Question: I'm using ASP.NET (VB.NET) with SQL-Server-2012.
I'm using a GridView to display data in table called 'project_items'.
I added a FooterTemplate so that I could display the total amount of all the records in a column.
This is what I did:
'''
<asp:GridView ID="grdItems" runat="server" AutoGenerateColumns="False" CellPadding="4" Font-Names="Tahoma" ForeColor="#333333" GridLines="None" ShowFooter="True">
<AlternatingRowStyle BackColor="White" ForeColor="#284775" />
<Columns>
<asp:BoundField DataField="item_name" HeaderText="Item" SortExpression="item_name" />
<asp:BoundField DataField="item_cost" HeaderText="Cost (inc. VAT)" SortExpression="item_cost" />
<asp:BoundField DataField="item_quantity" HeaderText="Quantity" SortExpression="item_quantity" />
<asp:TemplateField HeaderText="Sub-Total (inc. VAT)">
<ItemTemplate>
<asp:Label ID="TextBox3" runat="server"
Text='<%# Convert.ToInt32(Eval("item_quantity")) * Convert.ToDouble(Eval("item_cost"))%>'></asp:Label>
</ItemTemplate>
<FooterTemplate>
<asp:Label ID="lblTotalPrice" runat="server" />
</FooterTemplate>
<FooterTemplate>
<asp:Label ID="lblPrice" runat="server" />
</FooterTemplate>
</asp:TemplateField>
</Columns>
<EditRowStyle BackColor="#999999" />
<FooterStyle BackColor="#5D7B9D" Font-Bold="True" ForeColor="White" />
<HeaderStyle BackColor="#5D7B9D" Font-Bold="True" ForeColor="White" HorizontalAlign="Center" VerticalAlign="Middle" />
<PagerStyle BackColor="#284775" ForeColor="White" HorizontalAlign="Center" />
<RowStyle BackColor="#F7F6F3" ForeColor="#333333" HorizontalAlign="Center" VerticalAlign="Middle" />
<SelectedRowStyle BackColor="#E2DED6" Font-Bold="True" ForeColor="#333333" />
<SortedAscendingCellStyle BackColor="#E9E7E2" />
<SortedAscendingHeaderStyle BackColor="#506C8C" />
<SortedDescendingCellStyle BackColor="#FFFDF8" />
<SortedDescendingHeaderStyle BackColor="#6F8DAE" />
</asp:GridView>
<asp:SqlDataSource ID="SqlDataSource3" runat="server" ConnectionString="<%$ ConnectionStrings:ConnStringDb1 %>" SelectCommand="SELECT
items.item_name, items.item_cost, project_items.item_quantity
FROM items
INNER JOIN project_items ON items.item_id = project_items.item_id
WHERE project_items.project_id = @parameter">
<SelectParameters>
<asp:SessionParameter Name="parameter" SessionField="ProjectID" />
</SelectParameters>
</asp:SqlDataSource>
'''
VB.NET Code:
'''
Imports System.Data.SqlClient
Imports System.Data
Partial Class ProjectReport
Inherits System.Web.UI.Page
Private myTotal As Decimal = 0
Protected Sub Page_Load(sender As Object, e As EventArgs) Handles Me.Load
Dim ProjectID = Session("project_id")
Session("ProjectID") = ProjectID
If Not Page.IsPostBack Then
BindData()
End If
End Sub
Private Sub BindData()
Dim conn As New SqlConnection("Data Source=BRIAN-PC\SQLEXPRESS;Initial Catalog=master_db;Integrated Security=True")
Dim query As New SqlCommand("SELECT Items.item_name, Items.item_cost, project_items.item_quantity FROM Items INNER JOIN project_items ON items.item_id = project_items.item_id WHERE project_items.project_id = @parameter", conn)
query.Parameters.AddWithValue("@parameter", Convert.ToInt32(Session("ProjectID")))
Dim da As New SqlDataAdapter(query)
da.SelectCommand = query
Dim table As New DataTable()
da.Fill(table)
grdItems.DataSource = table
grdItems.DataBind()
End Sub
Protected Sub grdItems_RowDataBound(sender As Object, e As GridViewRowEventArgs)
If e.Row.RowType = DataControlRowType.DataRow Then
Dim lblPrice As Label = DirectCast(e.Row.FindControl("lblPrice"), Label)
Dim price As Double = CDec(lblPrice.Text)
myTotal += price
End If
If e.Row.RowType = DataControlRowType.Footer Then
Dim lblTotalPrice As Label = DirectCast(e.Row.FindControl("lblTotalPrice"), Label)
lblTotalPrice.Text = myTotal.ToString()
End If
End Sub
End Class
'''

The problem is that the footer is not displaying the total amount (or any values).
How do I fix this?
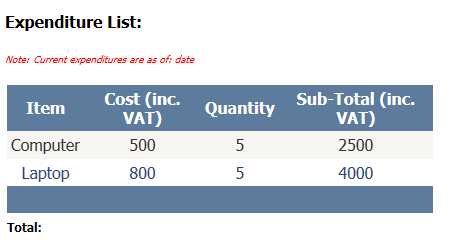
Answer: Your row data bound isn't quite right.
The RowDataBound gets fired for every row. So when you're checking a DataRow you're starting off with a Total of 0. This is getting reset on every call. So when you're finally around to the Footer row Total is still 0.
Instead, do the following:
Declare a private decimal in outside of your page load:
'''
Private myTotal As Decimal = 0
'''
Then in your databinding add up your totals and store it in 'total'
Then use that in your footer. Something like
'''
Protected Sub grdItems_RowDataBound(sender As Object, e As GridViewRowEventArgs)
If e.Row.RowType = DataControlRowType.DataRow Then
Dim rowView As DataRowView = CType(e.Row.DataItem, DataRowView)
myTotal += (CDec(rowView("item_cost")) * CDec(rowView("item_quantity")))
End If
If e.Row.RowType = DataControlRowType.Footer Then
Dim lblTotalPrice As Label = DirectCast(e.Row.FindControl("lblTotalPrice"), Label)
lblTotalPrice.Text = myTotal.ToString()
End If
End Sub
'''
You don't have a 'lblPrice' in your gridview. So if you put a breakpoint at your myTotal += price you're adding 0 to 0.
See code above for different way to get your price.